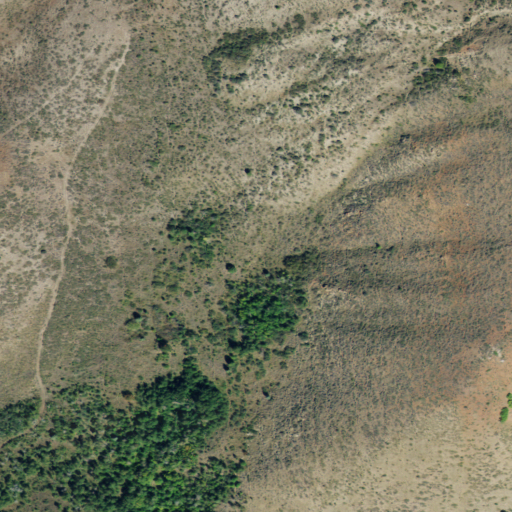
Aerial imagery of valley in Idaho named Red Canyon containing shrub, deciduous forest, and grassland